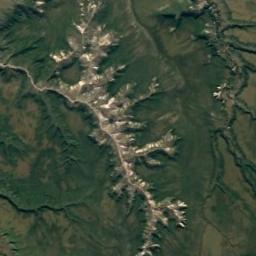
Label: mountain